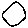
Label: circle